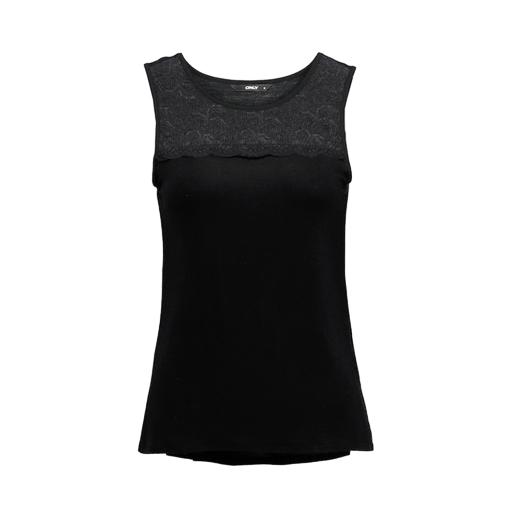
black lace-yoke jersey t-shirt, black lace-yoke jersey tee, sleeveless top lace, white background